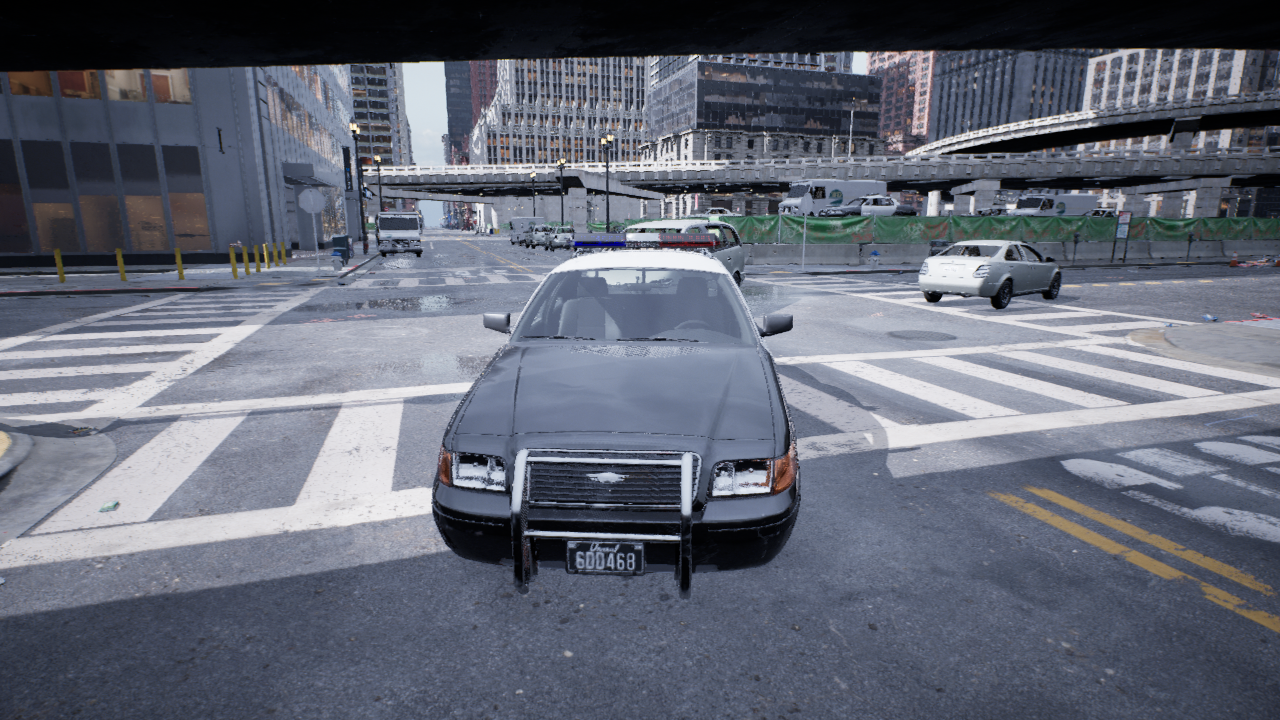
Venue: intersection
Lighting: overcast
Vehicle rig: sedan